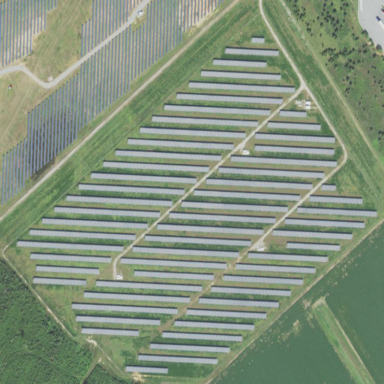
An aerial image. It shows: Solar power plant with photovoltaic technology surrounded by fence.